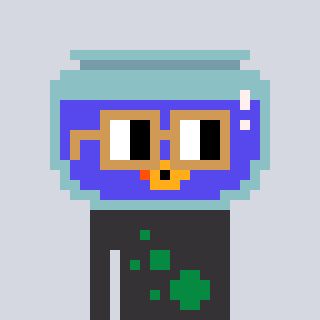
a pixel art character with square brown glasses, a goldfish-shaped head and a grayscale-colored body on a cool background